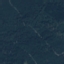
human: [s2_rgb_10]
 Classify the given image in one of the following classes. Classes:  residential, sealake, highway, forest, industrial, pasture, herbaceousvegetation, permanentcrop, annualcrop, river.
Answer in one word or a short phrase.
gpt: Forest